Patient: sex F, age 68
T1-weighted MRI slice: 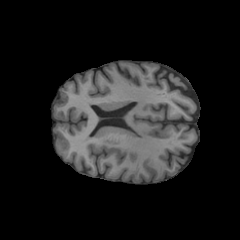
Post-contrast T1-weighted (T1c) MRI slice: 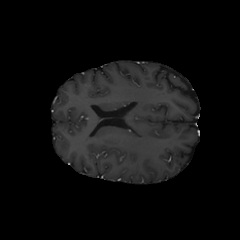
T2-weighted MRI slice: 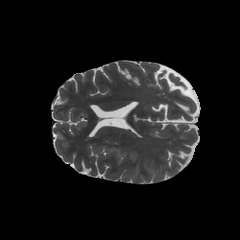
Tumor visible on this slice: yes
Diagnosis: Glioblastoma, IDH-wildtype
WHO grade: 4